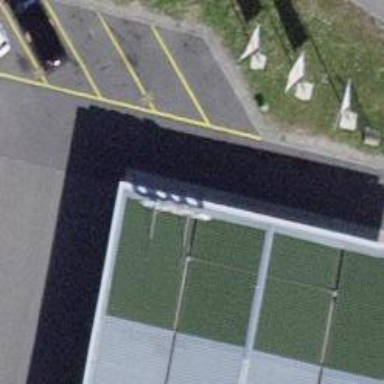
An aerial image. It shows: Parking area with asphalt surface.